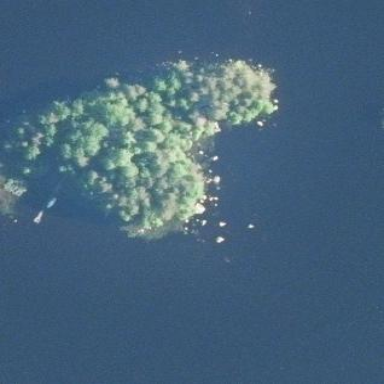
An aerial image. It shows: Islet.